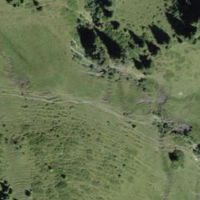
EUNIS habitat code: 23
Species observed at this site:
Campanula barbata